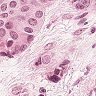
Metastatic tissue present: yes